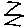
Label: zigzag